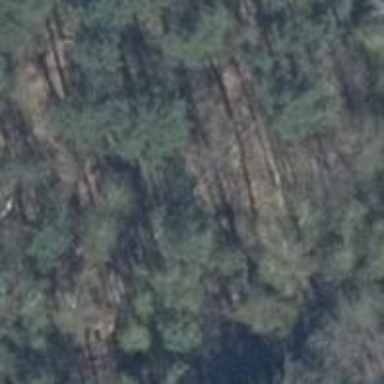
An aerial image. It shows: Abandoned railway.